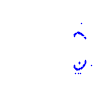
Particle: kaon